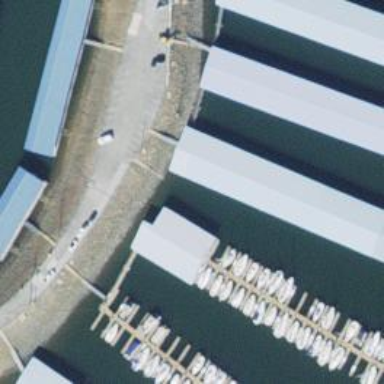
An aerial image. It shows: Pier with mooring facilities.